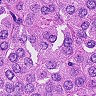
Metastatic tissue present: yes